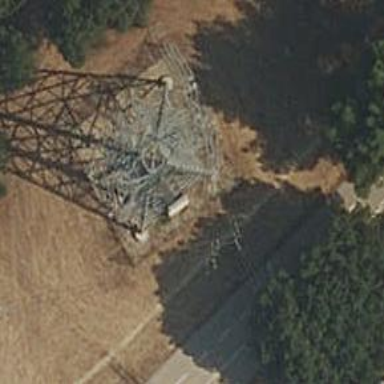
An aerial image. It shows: Lattice structure tower used for power distribution.